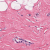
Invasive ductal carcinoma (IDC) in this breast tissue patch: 0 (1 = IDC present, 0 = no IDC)